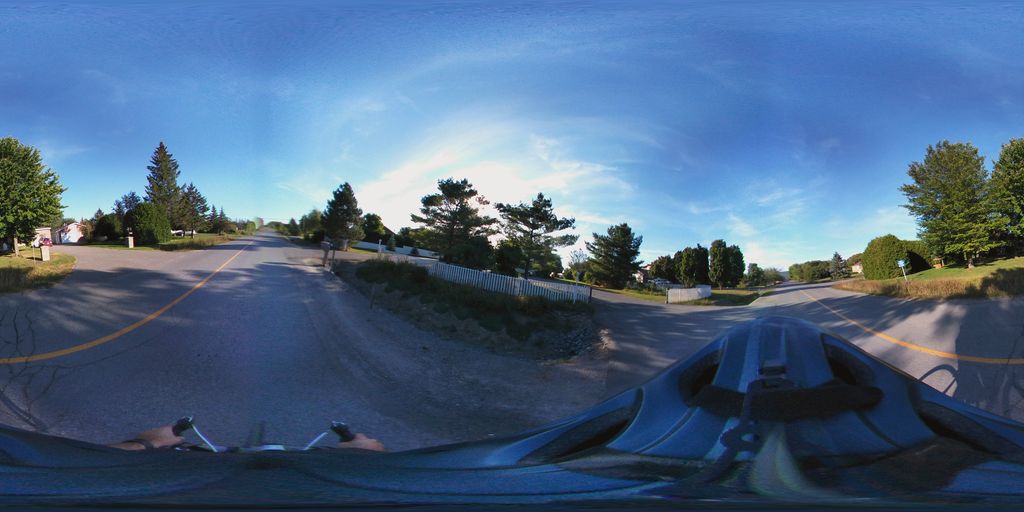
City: ottawa-gatineau